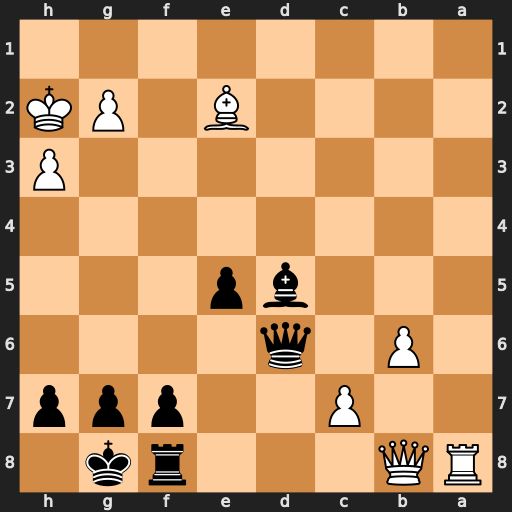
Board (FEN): RQ3rk1/2P2ppp/1P1q4/3bp3/8/7P/4B1PK/8
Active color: b
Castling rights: -
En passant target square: -
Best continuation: e4+ g3 Bxa8